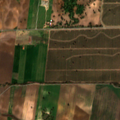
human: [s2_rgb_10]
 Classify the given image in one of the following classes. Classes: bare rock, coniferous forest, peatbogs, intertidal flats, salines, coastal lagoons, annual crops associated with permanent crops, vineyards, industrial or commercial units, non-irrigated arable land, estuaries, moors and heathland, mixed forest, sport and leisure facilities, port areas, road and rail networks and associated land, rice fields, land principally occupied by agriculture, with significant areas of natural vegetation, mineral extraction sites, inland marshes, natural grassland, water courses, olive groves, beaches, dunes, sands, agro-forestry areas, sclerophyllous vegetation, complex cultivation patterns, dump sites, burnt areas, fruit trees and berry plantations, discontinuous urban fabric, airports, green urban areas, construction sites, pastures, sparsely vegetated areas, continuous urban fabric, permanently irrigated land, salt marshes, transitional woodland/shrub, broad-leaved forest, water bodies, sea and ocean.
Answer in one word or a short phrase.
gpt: non-irrigated arable land, permanently irrigated land, olive groves, complex cultivation patterns, agro-forestry areas